Current action and preconditions to check: trajectory_clear

Your task: For each precondition in the list above, predict whether it will hold at this action.

Consider the current scene as observed from the mobile robot's camera, and analyze the predicted future states of all dynamic agents (e.g., people, animals, vehicles, or any moving entities) within the NEXT SECOND.

IMPORTANT: Only answer "very likely" if you are absolutely certain—based on strong, clear evidence—that a dynamic agent will violate the precondition in the predicted future state. Do NOT answer "very likely" for unlikely, ambiguous, or low-probability risks.

Ask yourself for each precondition: Is there a high probability, with clear and convincing evidence, that the predicted future states of any dynamic agent will interfere with the predicted future state of the currently executing action within the NEXT SECOND, causing that precondition to fail?

Assess the risk level based on these predictions. Use "likely" or "very likely" if motions create a clear risk of interference.

Use "neutral" or "improbable" if agents are nearby but their predicted paths are clearly diverging or non-conflicting.

Failure Risk Categories: "very improbable", "improbable", "neutral", "likely", "very likely"

Answer Format: Output ONLY the probability_of_failure value from these categories: "very improbable", "improbable", "neutral", "likely", "very likely"

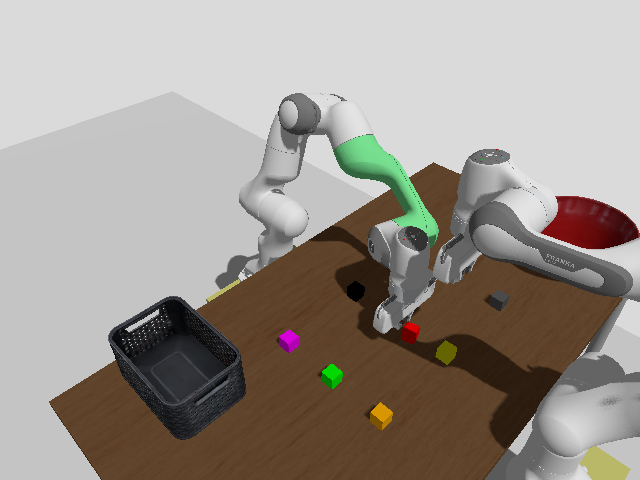

Answer: improbable